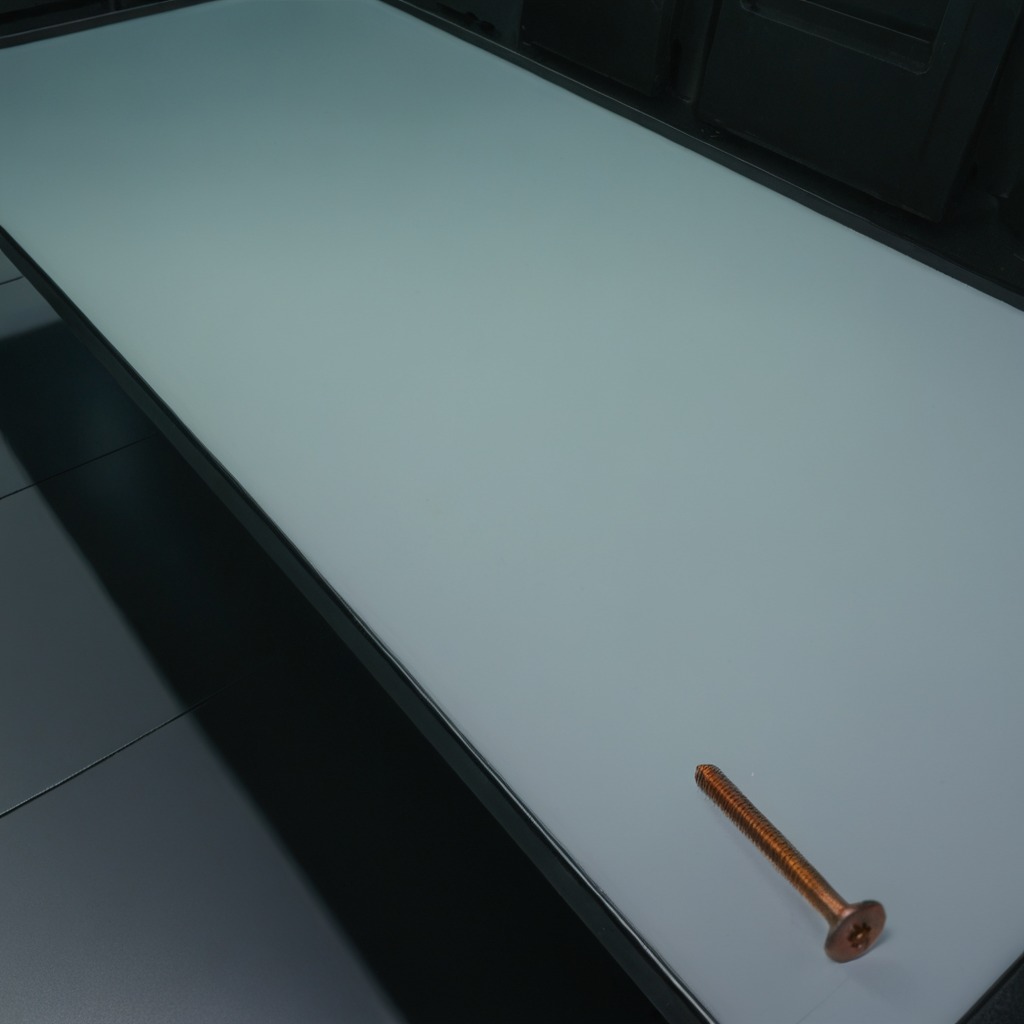
A metal screw is lying on a clean empty table in a railway signal maintenance room lit by harsh overhead fluorescents photorealistic surface textures crisp shadows high dynamic range